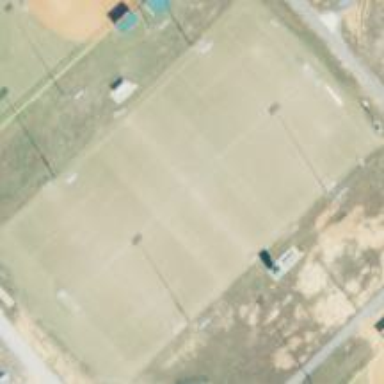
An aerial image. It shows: American football pitch.